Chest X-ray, AP view. Patient: 52 years old, sex M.
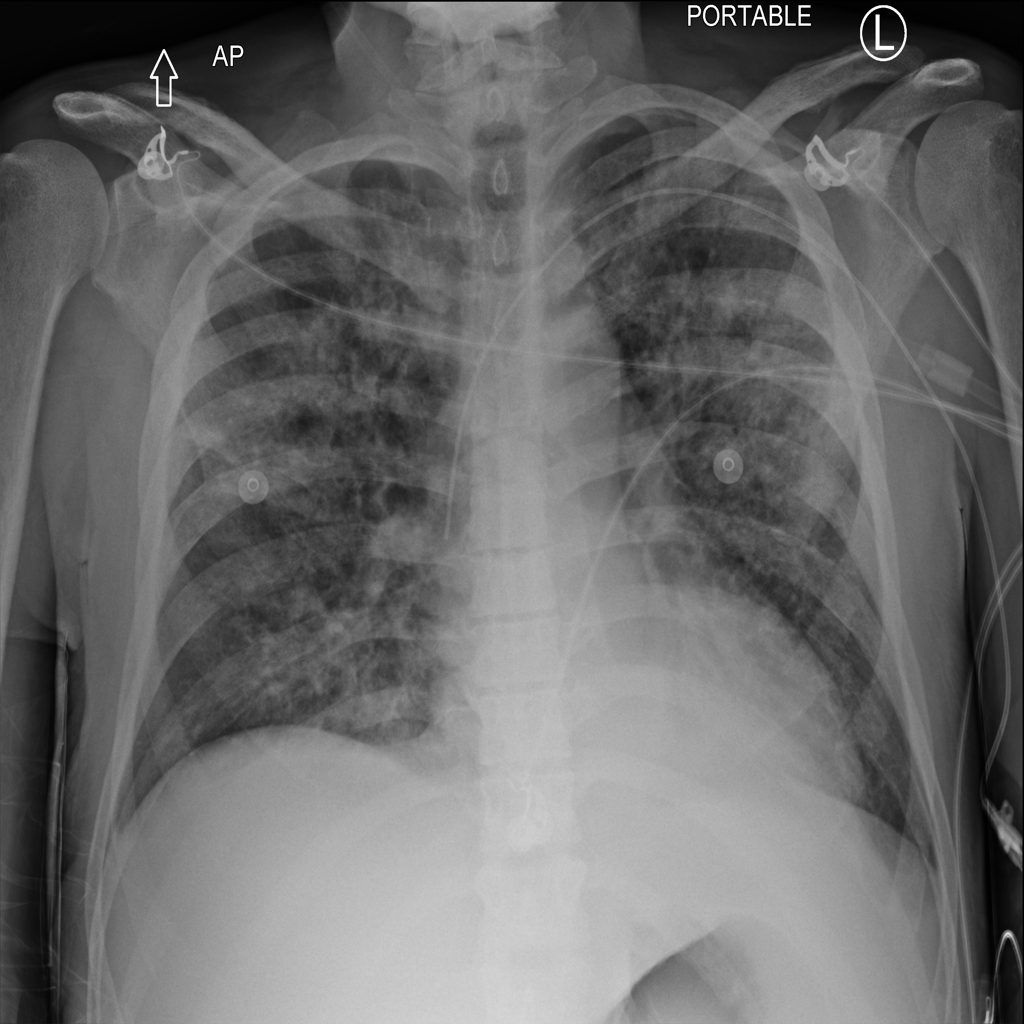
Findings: Cardiomegaly, Effusion